Question: I'm using pulumi to manage kubernetes deployments. One of the deployments runs an image which intercepts SIGINT and SIGTERM signals to perform a graceful shutdown like so (this example is running in my IDE):
'''
{"level":"info","msg":"trying to activate gcloud service account","time":"2021-06-17T12:19:25-05:00"}
{"level":"info","msg":"env var not found","time":"2021-06-17T12:19:25-05:00"}
{"Namespace":"default","TaskQueue":"main-task-queue","WorkerID":"37574@Paymahns-Air@","level":"error","msg":"Started Worker","time":"2021-06-17T12:19:25-05:00"}
{"Namespace":"default","Signal":"interrupt","TaskQueue":"main-task-queue","WorkerID":"37574@Paymahns-Air@","level":"error","msg":"Worker has been stopped.","time":"2021-06-17T12:19:27-05:00"}
{"Namespace":"default","TaskQueue":"main-task-queue","WorkerID":"37574@Paymahns-Air@","level":"error","msg":"Stopped Worker","time":"2021-06-17T12:19:27-05:00"}
'''
Notice the '"Signal":"interrupt"' with a message of 'Worker has been stopped'.
I find that when I alter the source code (which alters the docker image) and run 'pulumi up' the pod doesn't gracefully terminate based on what's described in <URL>. Here's a screenshot of logs from GCP:

The highlighted log line in the image above is the first log line emitted by the app. Note that the shutdown messages aren't logged above the highlighted line which suggests to me that the pod isn't given a chance to perform a graceful shutdown.
Why might the pod not go through the graceful shutdown mechanisms that kubernetes offers? Could this be a bug with how 'pulumi' performs updates to deployments?
---
EDIT: after doing more investigation I found that this problem is happening because starting a docker container with 'go run /path/to/main.go' actually ends up created two processes like so (after 'exec'ing into the container):
'''
root@worker-ffzpxpdm-78b9797dcd-xsfwr:/gadic# ps aux
USER PID %CPU %MEM VSZ RSS TTY STAT START TIME COMMAND
root 1 0.3 0.3 <PHONE> 30828 ? Ssl 18:04 0:12 go run src/cmd/worker/main.go --temporal-host temporal-server.temporal.svc.cluster.local --temporal-port 7233 --grpc-port 6789 --grpc-hos
root 3782 0.0 0.5 <PHONE> 43232 ? Sl 18:06 0:00 /tmp/go-build2661472711/b001/exe/main --temporal-host temporal-server.temporal.svc.cluster.local --temporal-port 7233 --grpc-port 6789 --
root 3808 0.1 0.0 4244 3468 pts/0 Ss 19:07 0:00 /bin/bash
root 3817 0.0 0.0 5900 2792 pts/0 R+ 19:07 0:00 ps aux
'''
If run 'kill -TERM 1' then the signal isn't forwarded to the underlying binary, '/tmp/go-build2661472711/b001/exe/main', which means the graceful shutdown of the application isn't executed. However, if I run 'kill -TERM 3782' then the graceful shutdown logic executed.
It seems the 'go run' spawns a subprocess and <URL> suggests the signals are only forwarded to PID 1. On top of that, it's unfortunate that 'go run' doesn't forward signals to the subprocess it spawns.
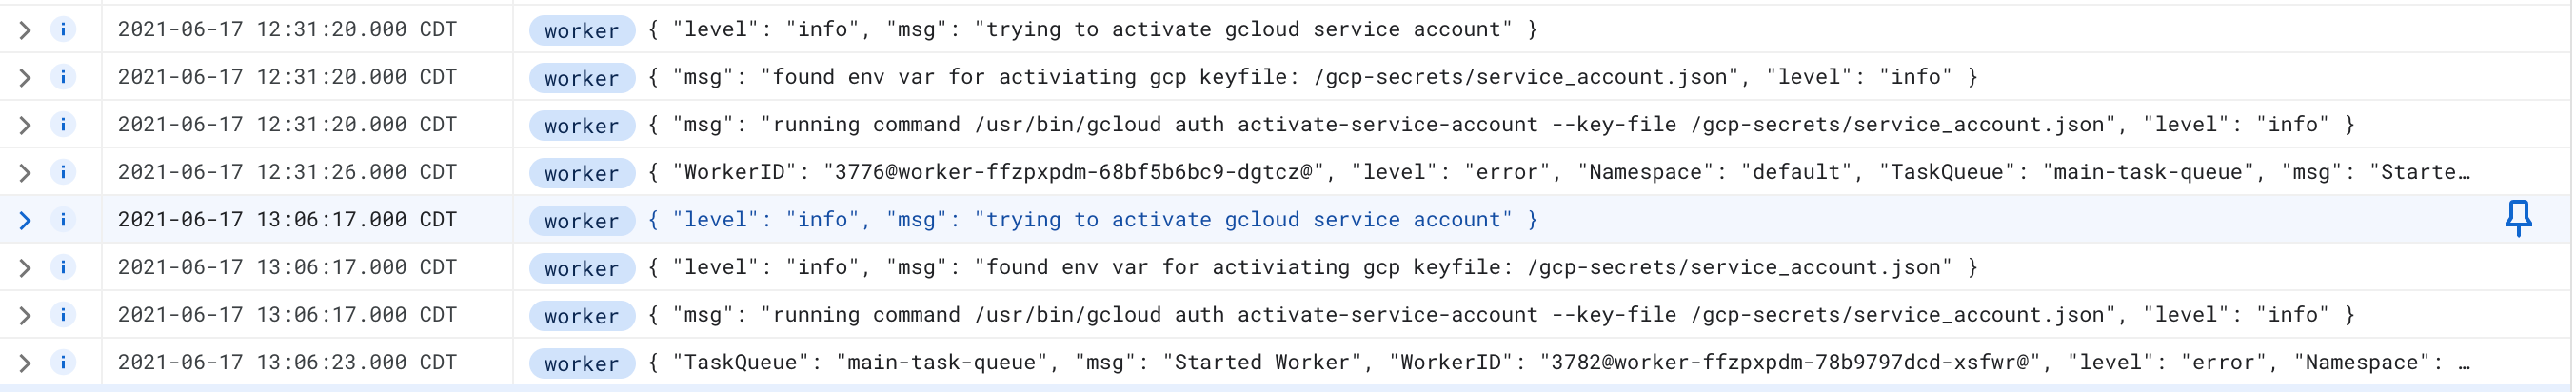
Answer: The solution I found is to add 'RUN go build -o worker /path/to/main.go' in my dockerfile and then to start the docker container with './worker --arg1 --arg2' instead of 'go run /path/to/main.go --arg1 --arg2'.
Doing it this way ensures there aren't any subprocess spawns by 'go' and that ensures signals are handled properly within the docker container.